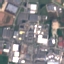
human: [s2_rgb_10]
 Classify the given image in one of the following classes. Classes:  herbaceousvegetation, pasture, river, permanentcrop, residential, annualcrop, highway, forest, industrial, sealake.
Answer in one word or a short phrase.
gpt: Industrial